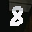
Label: 8